Question: I'm trying this sqlite query on an existing database and table:
'''
INSERT INTO Actions (guide_id, user_id, action_type, action_date, article_id, guide_name) VALUES (33, <PHONE>, 2, <PHONE>, 2457, 'Amsterdam');
'''
This works, but if I run the same thing again it will insert duplicate values which is not wanted.
This is how the table looks like:

The problem here is that article_id is not unique.
I want the insert only to run when article_id does not exists in the column.
In theory I want something like:
'''
IF x DOES NOT EXISTS IN article_id DO (INSERT INTO Actions (guide_id, user_id, action_type, action_date, article_id, guide_name) VALUES (33, <PHONE>, 2, <PHONE>, 2457, 'Amsterdam'));
'''
Is this possible?
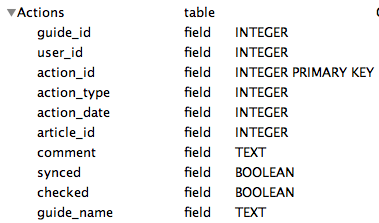
Answer: try:
'''
INSERT INTO Actions (guide_id, user_id, action_type, action_date, article_id, guide_name)
VALUES (33, <PHONE>, 2, <PHONE>, 2457, 'Amsterdam') WHERE NOT article_id = x;
'''
Another way would be to define the 'article_id' as a 'UNIQUE' key:
'''
create unique index unique_name on Actions (article_id );
'''
You can find more information at <URL>.